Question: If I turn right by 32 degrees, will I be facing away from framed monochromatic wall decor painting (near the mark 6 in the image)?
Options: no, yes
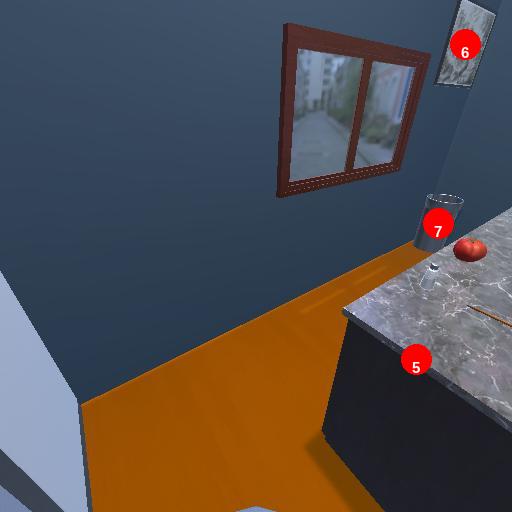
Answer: no